Question: I'll do my best to explain this, but the easiest way to see my problem is to go to this <URL> with Safari and see for yourself.

I have a whole bunch of these square divs with an image and a title that are nicely lined up in a row. I use overflow:hidden to cut off the extra text in the title and everyone is happy. In Safari, however, the overflow:hidden hides the overflowing text, but the text still occupies the space, thus pushing the whole container up and making it look like it's not aligned with the rest of the containers.
Please forgive the giant mess of extra code; I tried to prune out the extra stuff as much as I could.
<URL>
'''
<li class="widget-wrapper">
<div class="thumb-wrapper">
<div class="triangle ng-hide"></div>
<div class="second-triangle ng-hide"></div>
<div class="content clearfix room-bg-color" style="background-color: red;">
<div class="icon">
<img class="" src="http://li.vayyoo.com/api-public/images/wg/w/Media_Types/icon-picture.png">
</div>
<div class="heading room-font-color clean-wrap"><!--
--><span>Somethingwithareallylongtitlethatdoesn'tfitintothebox</span>
</div>
</div>
</div>
</li>
'''
this is the class that does the overflow hiding:
'''
.clean-wrap {
white-space: pre-wrap;
white-space: -moz-pre-wrap;
white-space: -pre-wrap;
white-space: -o-pre-wrap;
word-wrap: break-word;
overflow: hidden;
}
'''
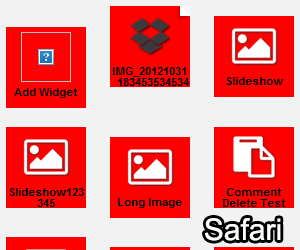
Answer: Add 'vertical-align:top;' to 'ul.block-list >li > .thumb-wrapper':
'''
ul.block-list >li > .thumb-wrapper {
height: 80px;
width: 80px;
display: inline-block;
text-align: center;
position: relative;
margin: 10px;
vertical-align:top;
}
'''
<URL>